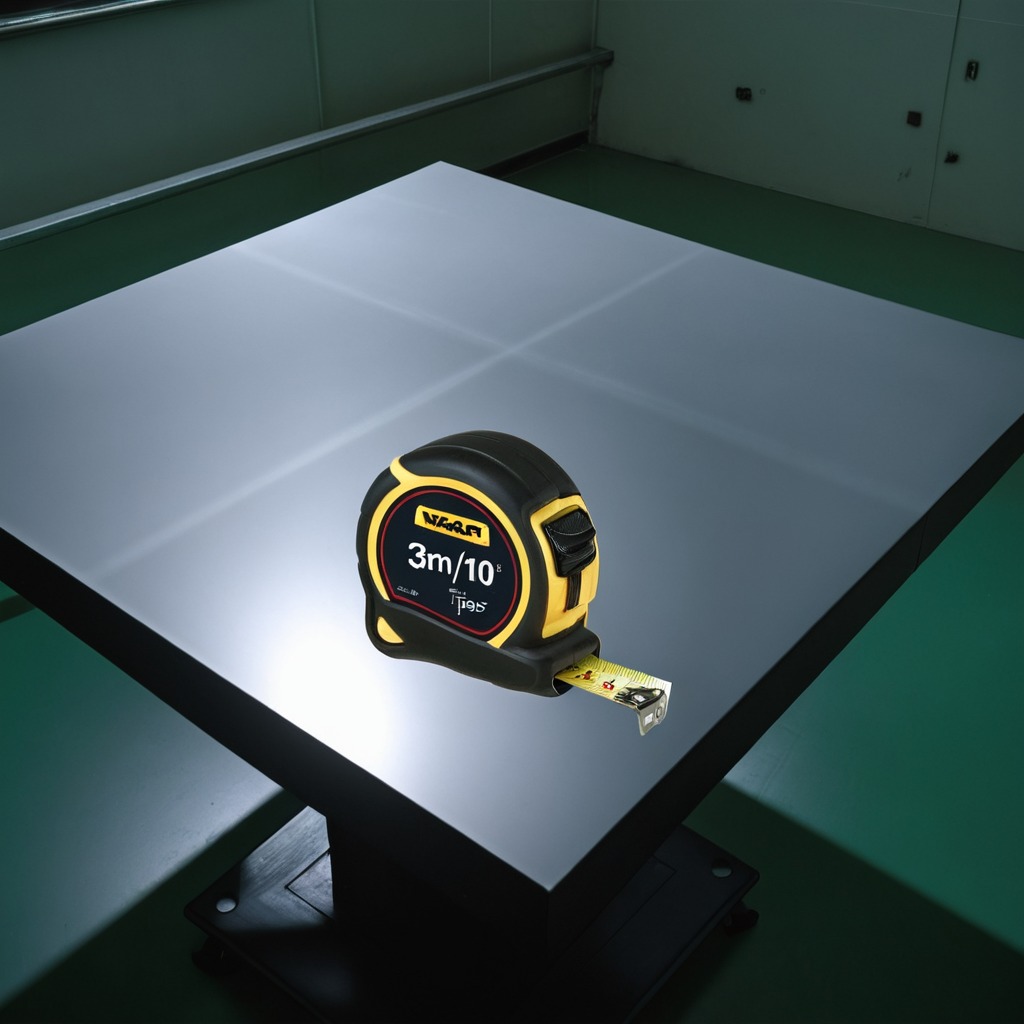
A measuring tape is lying on the clean empty table in a railway signal maintenance room.